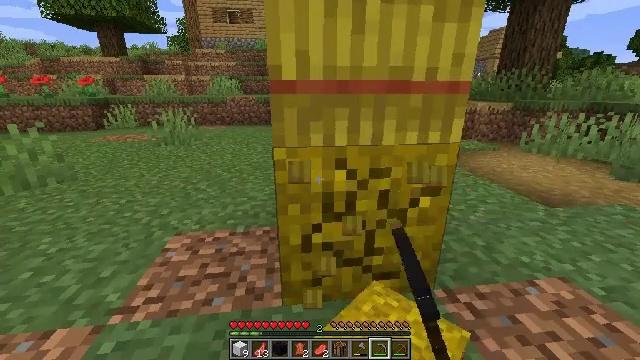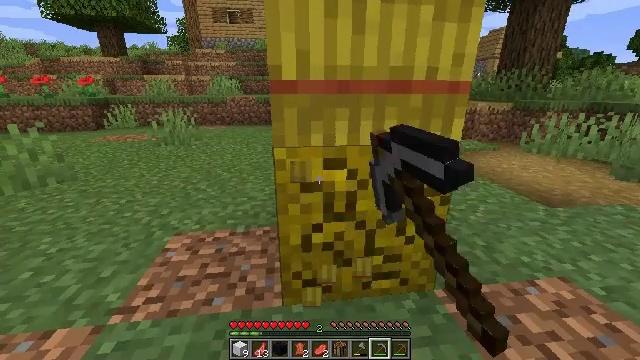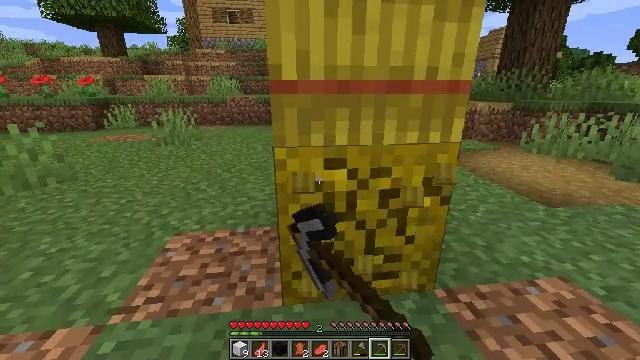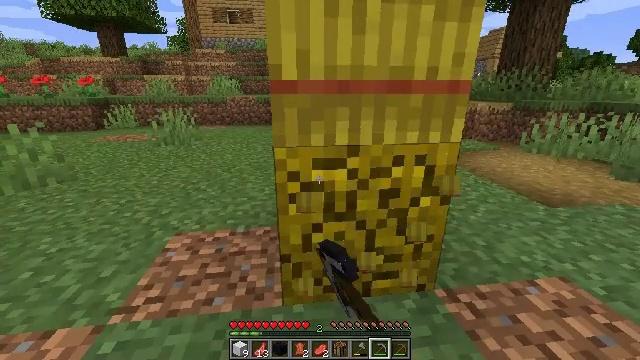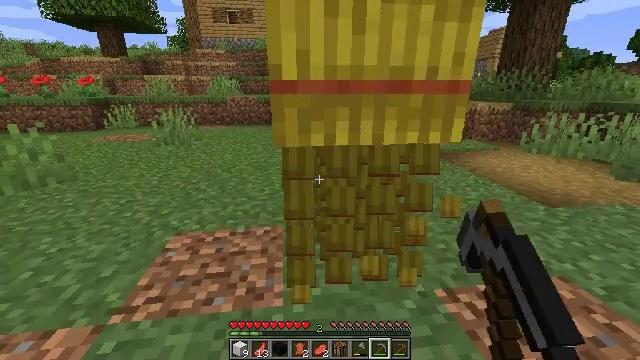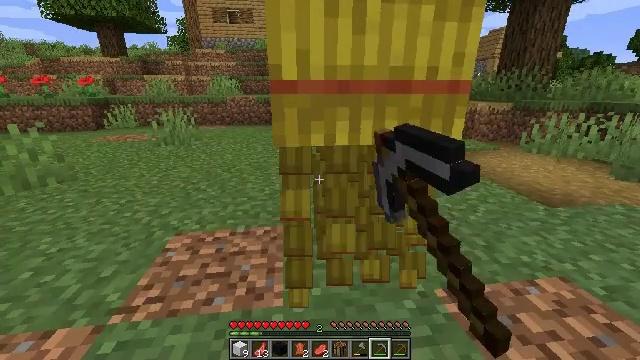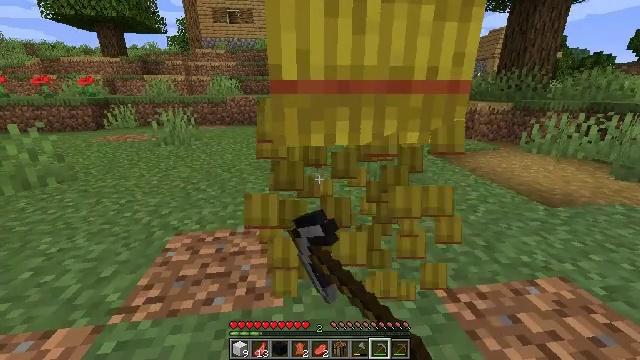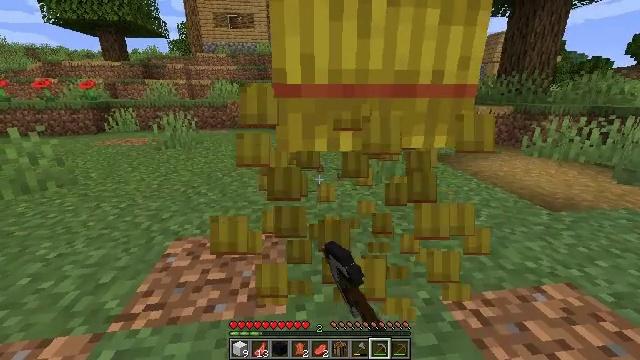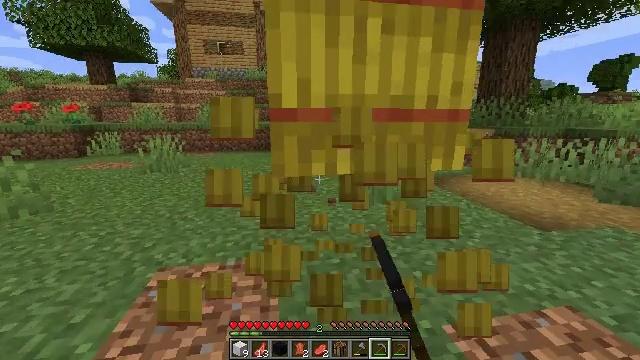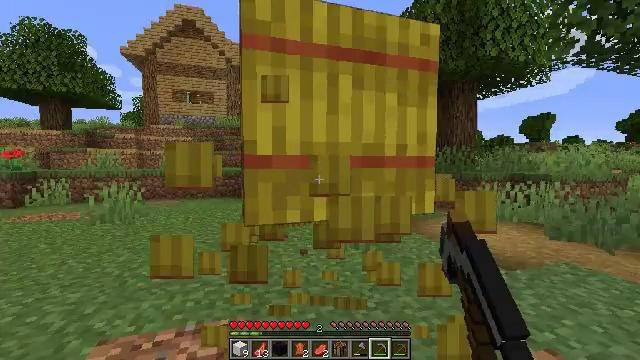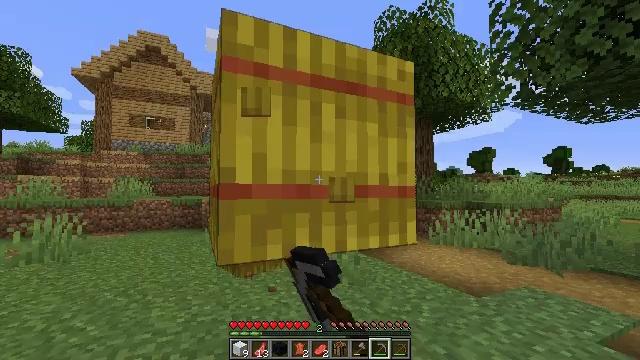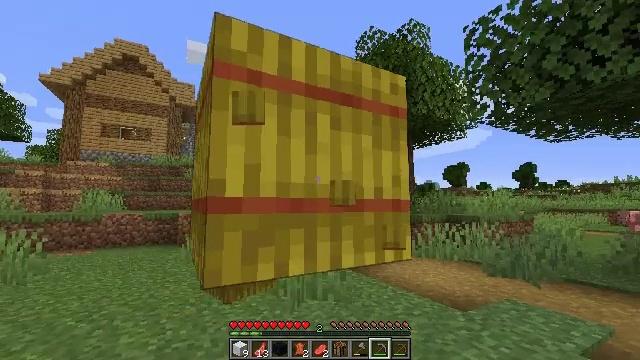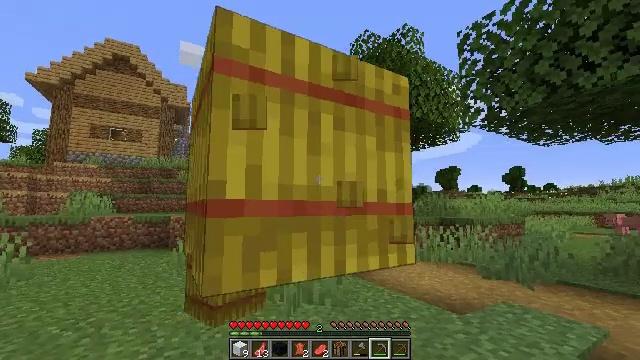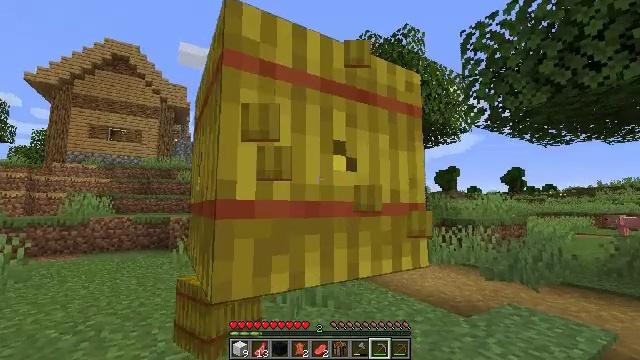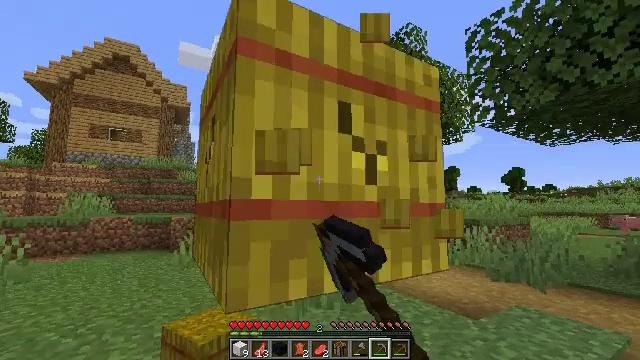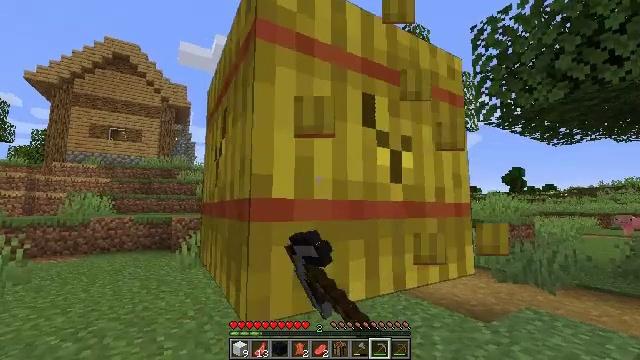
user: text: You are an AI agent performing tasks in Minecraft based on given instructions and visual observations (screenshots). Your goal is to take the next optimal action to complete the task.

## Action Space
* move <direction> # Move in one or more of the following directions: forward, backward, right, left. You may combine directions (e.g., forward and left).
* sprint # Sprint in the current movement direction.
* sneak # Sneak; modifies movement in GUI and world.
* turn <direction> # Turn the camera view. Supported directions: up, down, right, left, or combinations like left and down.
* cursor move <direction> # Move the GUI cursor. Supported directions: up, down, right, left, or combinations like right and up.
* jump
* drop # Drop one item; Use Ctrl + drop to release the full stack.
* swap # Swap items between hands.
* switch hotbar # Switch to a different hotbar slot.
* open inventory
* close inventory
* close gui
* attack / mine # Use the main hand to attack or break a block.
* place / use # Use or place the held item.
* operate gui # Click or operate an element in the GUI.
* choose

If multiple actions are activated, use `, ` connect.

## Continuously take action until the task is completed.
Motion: motion action
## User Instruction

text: Collect a hay block for crafting.
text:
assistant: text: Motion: sneak, attack / mine
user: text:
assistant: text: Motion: sneak, attack / mine
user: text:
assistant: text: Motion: sneak, attack / mine
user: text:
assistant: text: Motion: sneak, attack / mine
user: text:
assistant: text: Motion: sneak, attack / mine
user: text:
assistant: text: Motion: sneak, attack / mine
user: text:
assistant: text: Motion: move forward and move left, sneak, attack / mine
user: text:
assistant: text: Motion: move forward and move left, sneak, turn right and up, attack / mine
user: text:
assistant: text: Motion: move forward and move left, sneak, turn right and up, attack / mine
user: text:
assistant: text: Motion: move forward and move left, sneak, turn right and up, attack / mine
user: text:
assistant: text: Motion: move forward and move left, sneak, turn right and up, attack / mine
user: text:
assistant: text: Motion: move forward and move left, sneak, turn right, attack / mine
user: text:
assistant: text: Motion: move forward and move left, sneak, attack / mine
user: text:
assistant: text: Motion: move forward and move left, sneak, attack / mine
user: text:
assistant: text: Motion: move forward and move left, sneak, attack / mine
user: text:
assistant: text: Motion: move forward and move left, sneak, attack / mine
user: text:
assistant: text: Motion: move forward and move left, sneak, turn left, attack / mine
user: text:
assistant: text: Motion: move forward and move left, sneak, attack / mine
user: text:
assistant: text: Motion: move forward and move left, sneak, attack / mine
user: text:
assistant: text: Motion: move forward and move left, sneak, turn right, attack / mine
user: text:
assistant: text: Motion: move forward and move left, sneak, turn right, attack / mine
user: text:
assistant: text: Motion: move forward and move left, sneak, turn right, attack / mine
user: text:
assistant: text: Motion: move forward and move left, sneak, turn right, attack / mine
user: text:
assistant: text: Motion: move forward and move left, sneak, turn right, attack / mine
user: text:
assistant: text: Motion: move forward and move left, sneak, attack / mine
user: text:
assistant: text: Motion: move forward and move left, sneak, turn right, attack / mine
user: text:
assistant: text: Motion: move forward, sneak, turn right, attack / mine
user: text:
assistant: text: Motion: move forward, sneak, turn right, attack / mine
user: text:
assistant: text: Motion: move forward, sneak, turn right and down, attack / mine
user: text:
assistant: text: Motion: move forward, sneak, turn right, attack / mine